Question: I've looked and can't find anything and this is really starting to annoy me...
I've got JSON.Net and the following snippet of code
'''
var x = insList.Select(a => new
{
ac = a.CreatedDate,
bd = a.CreatedBy
});
this.Context.Response.Write(x.ToJSON());
'''
.ToJSON() is a simple extension method:
'''
public static string ToJSON(this object obj)
{ return JsonConvert.SerializeObject(obj); }
'''
The json output is

Ideally what I'd like is the highlight bits to have the same root name, rather than just {}
Can anyone help please?
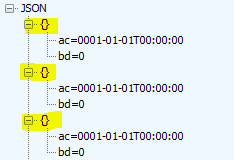
Answer: Objects do not have names in JSON, properties do. (See <URL> Therefore, if you want to name an object, you'll have to make it the value of a property of another containing object.
'''
var x = insList.Select(a => new
{
rootName = new
{
ac = a.CreatedDate,
bd = a.CreatedBy
}
});
'''
This will yield the following JSON:
'''
[
{
"rootName": {
"ac": "0001-01-01T00:00:00",
"bd": 0
}
},
{
"rootName": {
"ac": "0001-01-01T00:00:00",
"bd": 0
}
},
{
"rootName": {
"ac": "0001-01-01T00:00:00",
"bd": 0
}
}
]
'''